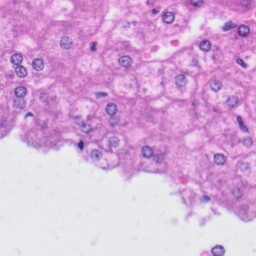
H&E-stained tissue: Liver